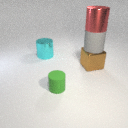
large gray rubber cylinder above large brown metal cube